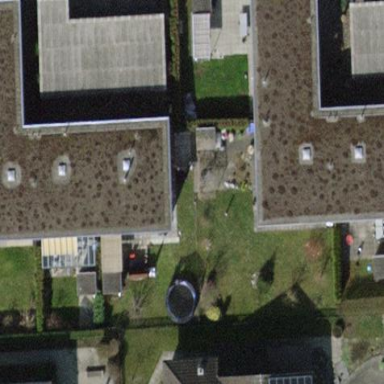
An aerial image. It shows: Flat-roofed terrace building.